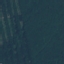
Land use / land cover: Forest